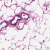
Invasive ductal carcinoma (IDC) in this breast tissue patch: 0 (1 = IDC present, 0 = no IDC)